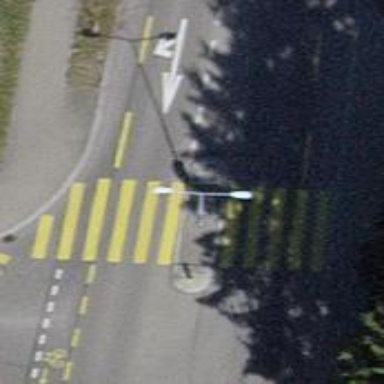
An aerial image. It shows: Uncontrolled zebra crossing with pedestrian island.